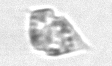
Label: Protoperidinium